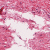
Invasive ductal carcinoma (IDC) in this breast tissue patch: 0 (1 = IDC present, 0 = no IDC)